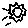
Label: sun